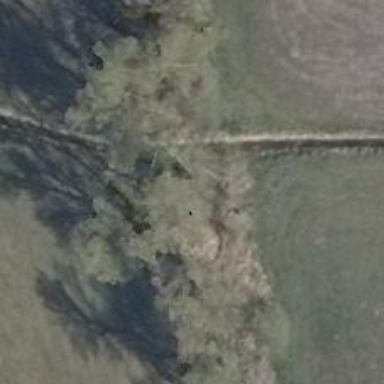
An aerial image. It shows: Row of trees in natural setting.